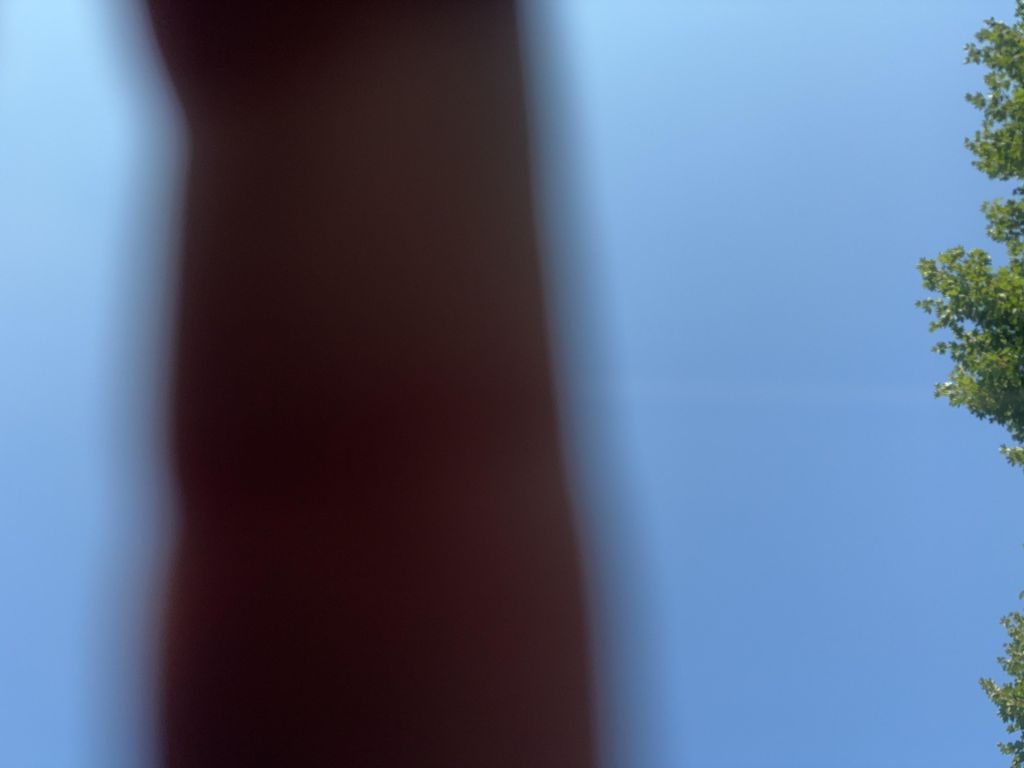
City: montreal